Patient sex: F
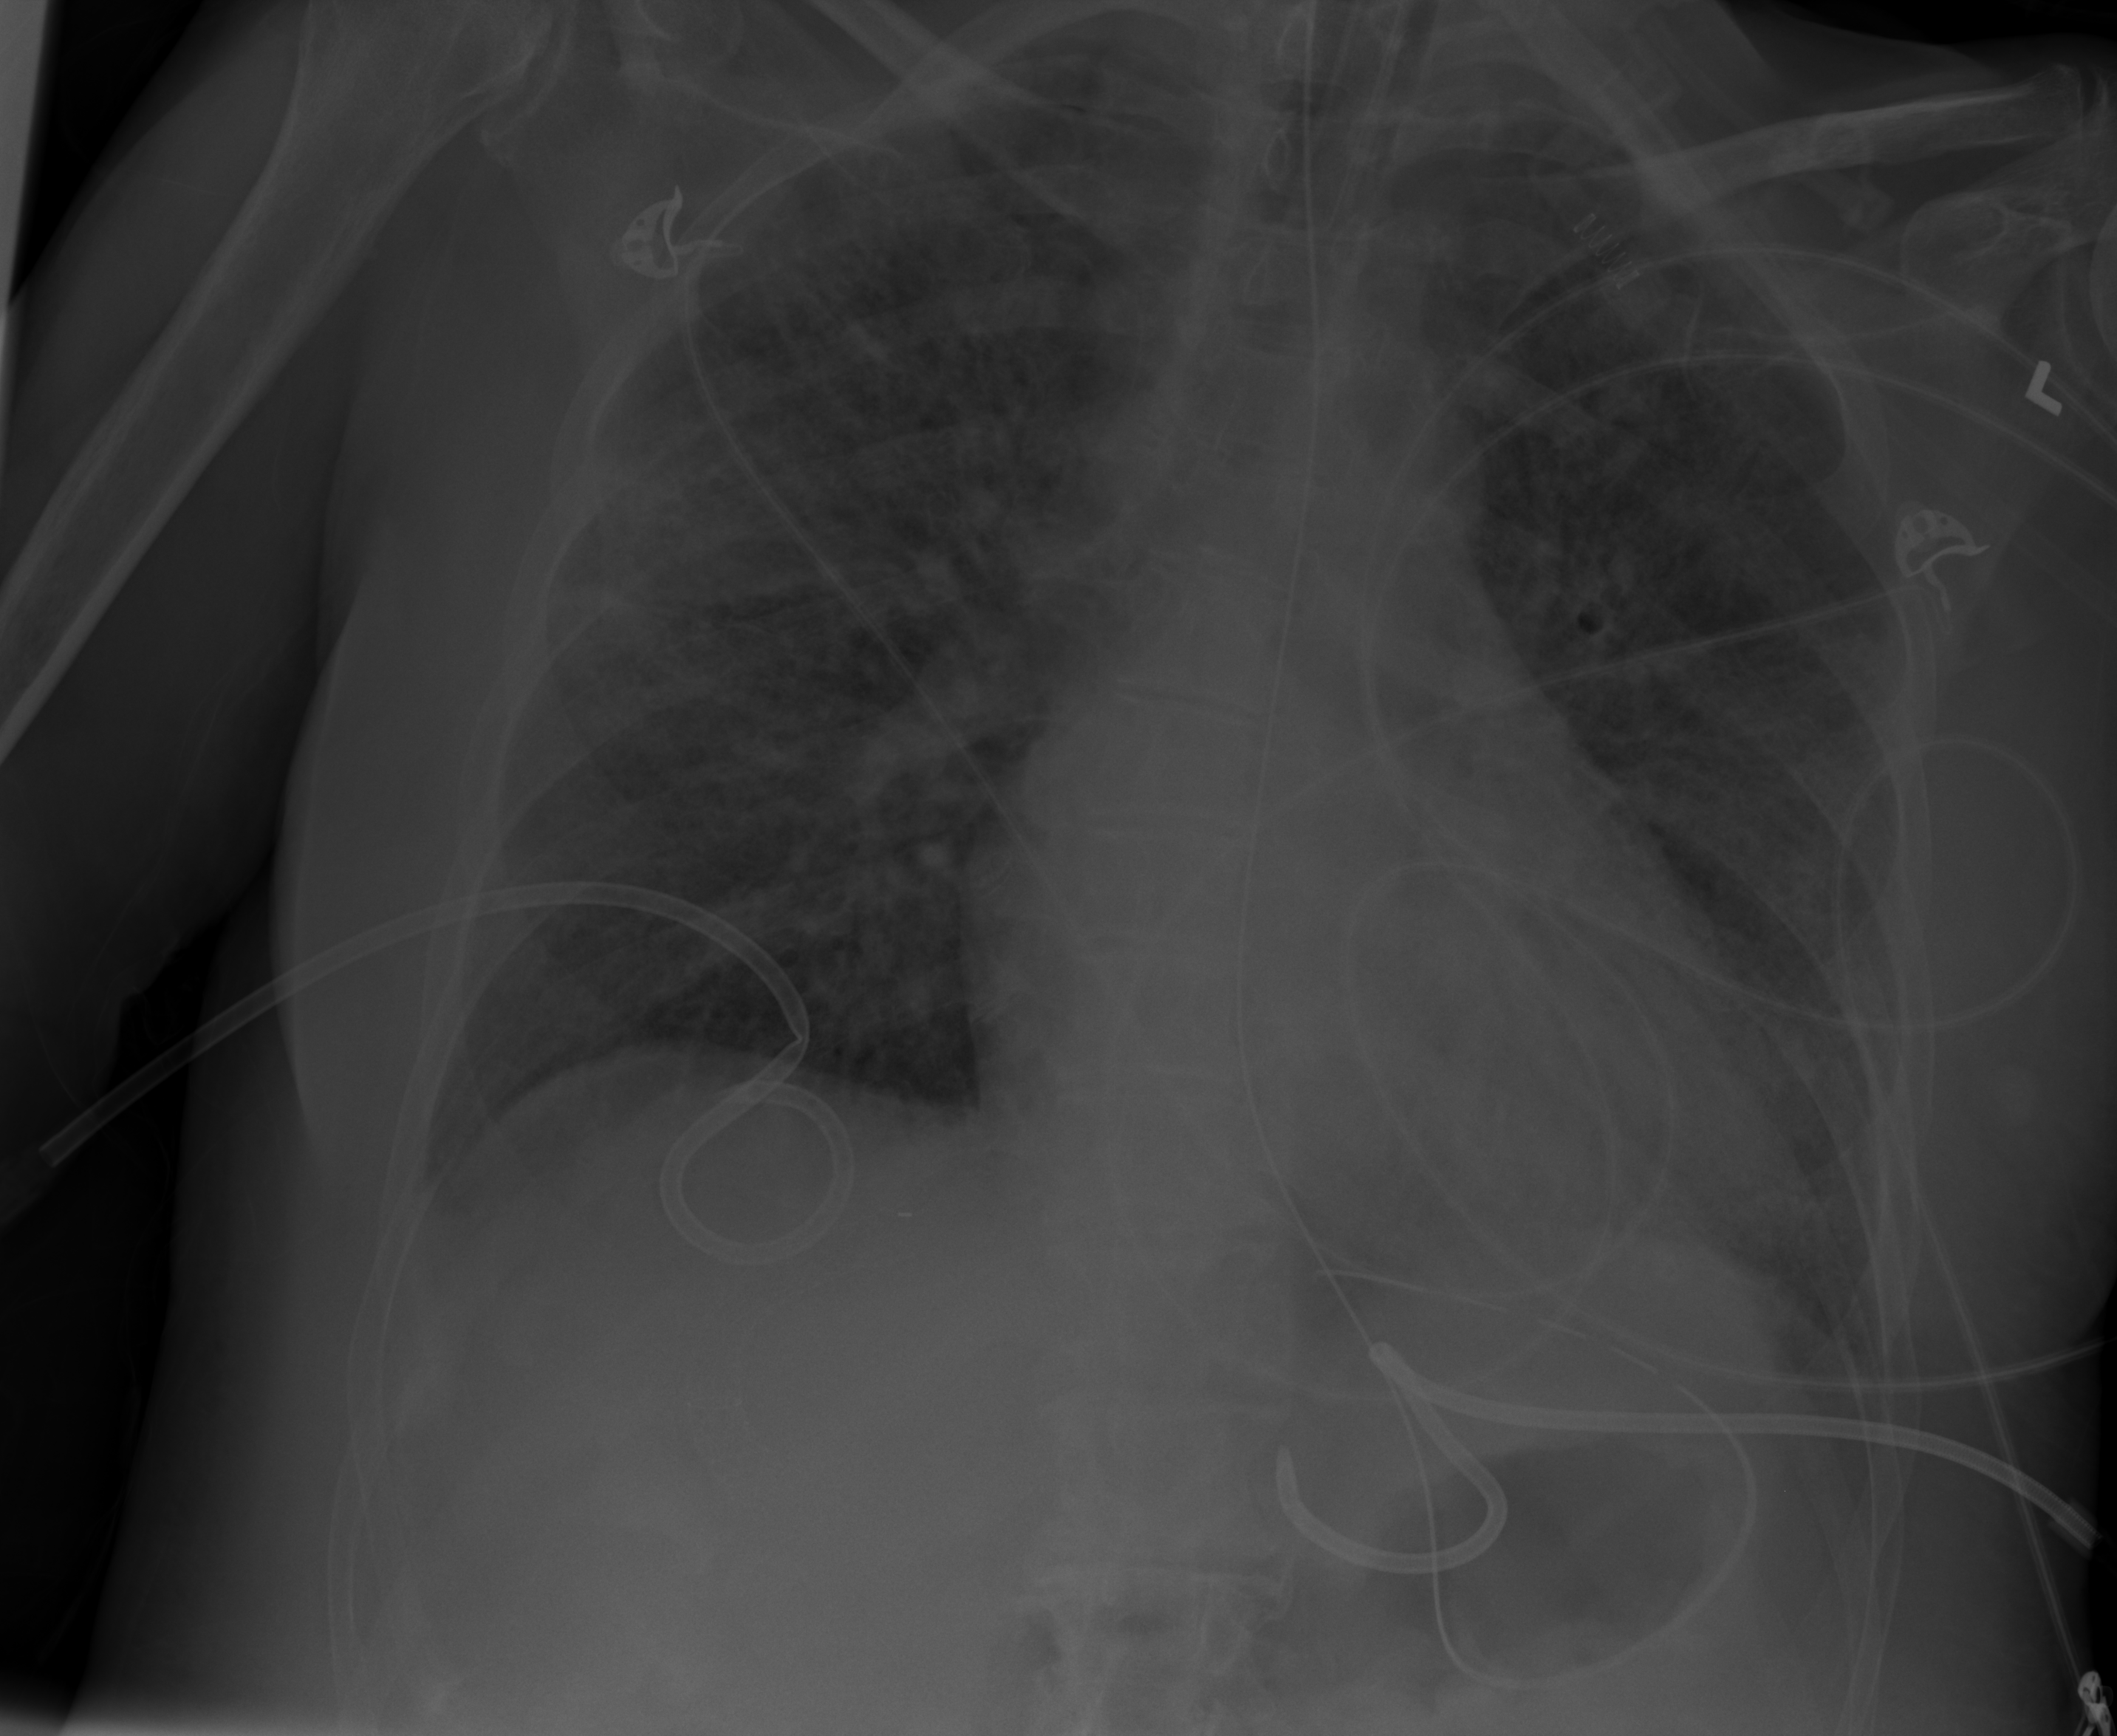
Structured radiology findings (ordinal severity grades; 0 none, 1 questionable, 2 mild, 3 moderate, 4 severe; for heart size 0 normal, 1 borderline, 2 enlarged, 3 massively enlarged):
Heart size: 0
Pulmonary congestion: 2
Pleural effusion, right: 0
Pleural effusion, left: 0
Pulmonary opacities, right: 3
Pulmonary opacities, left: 3
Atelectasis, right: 2
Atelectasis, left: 2